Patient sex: M
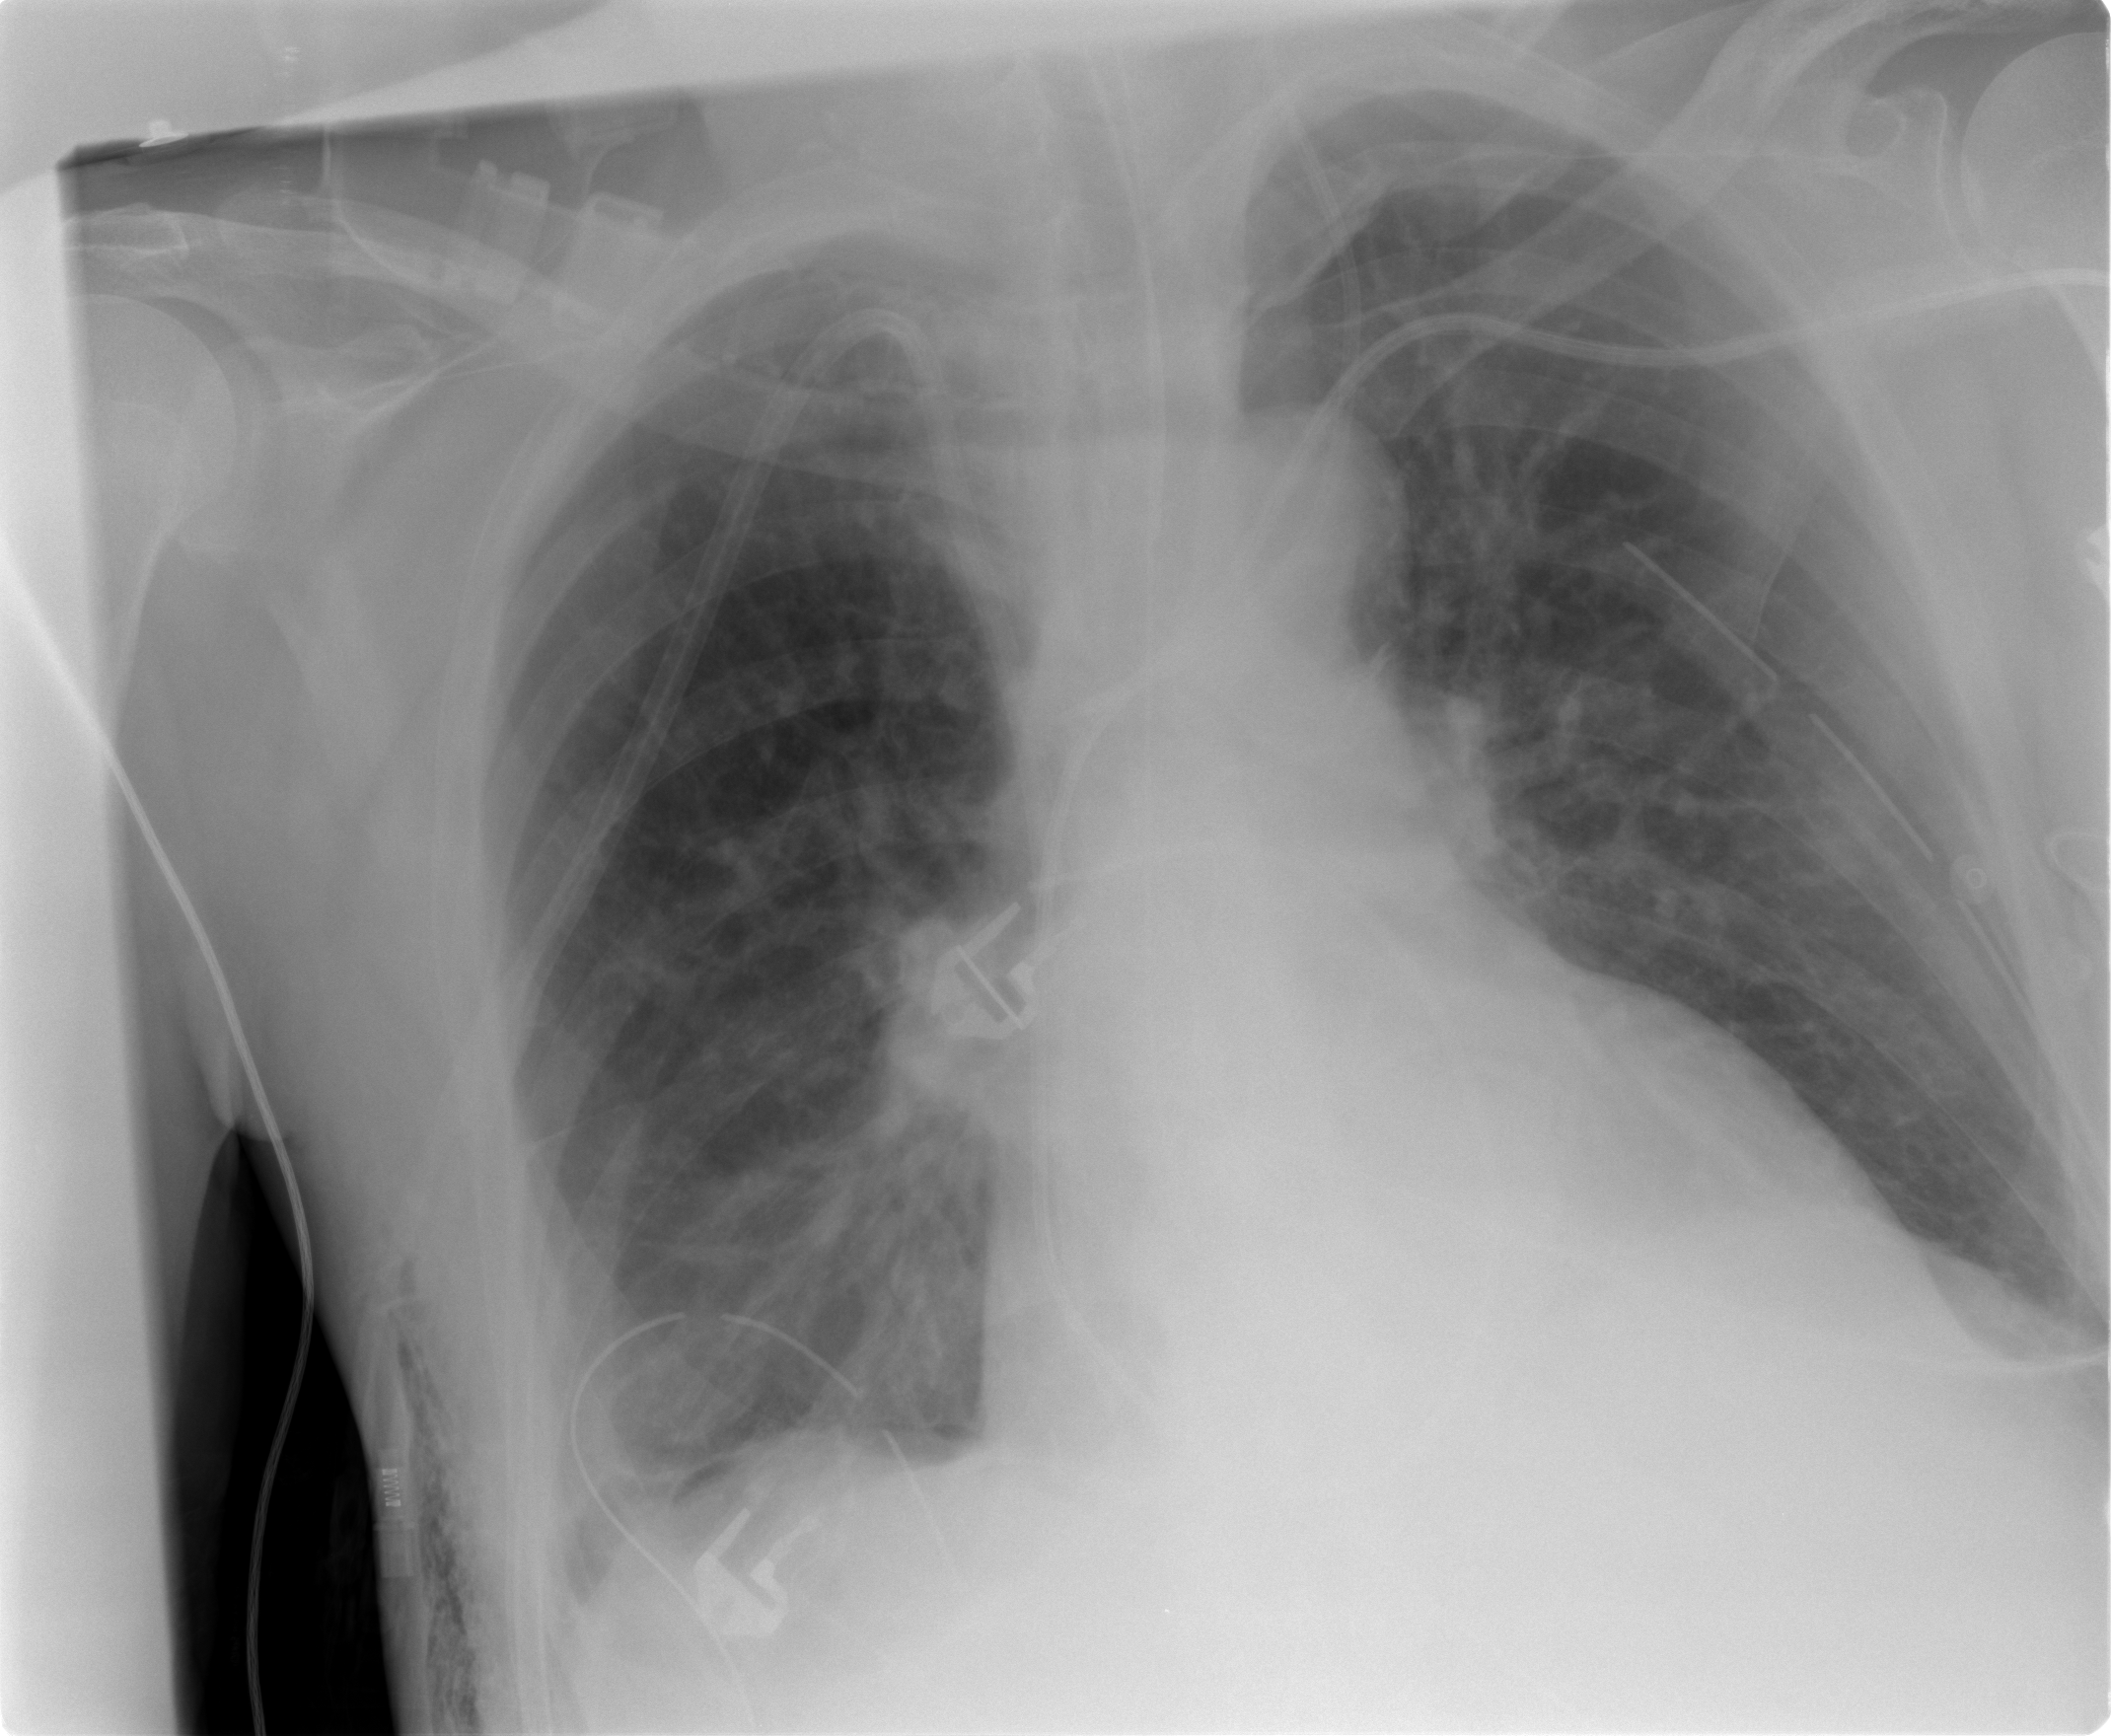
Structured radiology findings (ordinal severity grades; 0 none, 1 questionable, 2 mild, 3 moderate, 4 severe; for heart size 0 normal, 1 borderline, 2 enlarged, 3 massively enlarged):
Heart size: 0
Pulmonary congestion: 0
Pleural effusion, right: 2
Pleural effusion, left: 2
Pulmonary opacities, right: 2
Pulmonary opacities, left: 0
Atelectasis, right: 0
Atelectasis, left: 0